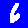
Digit: 6